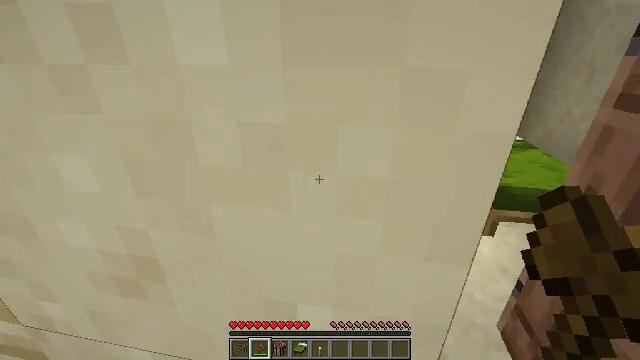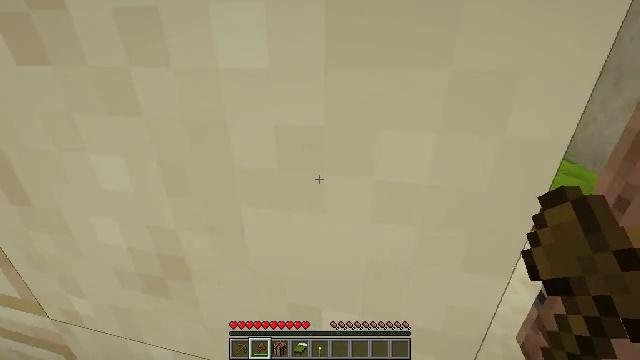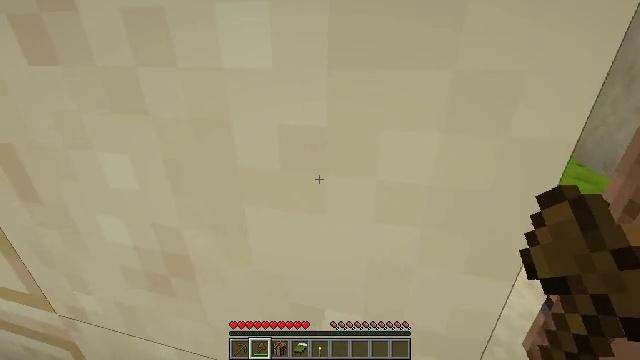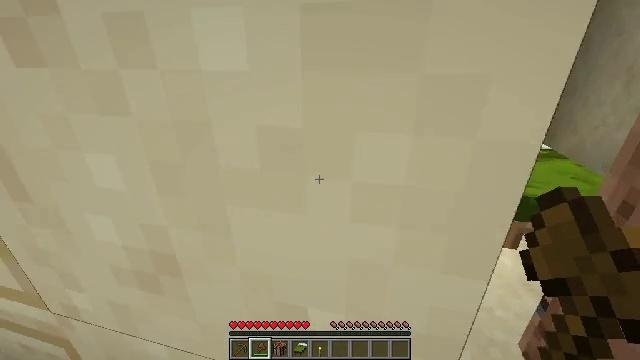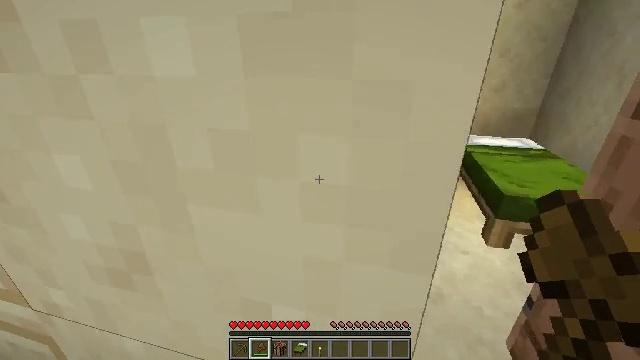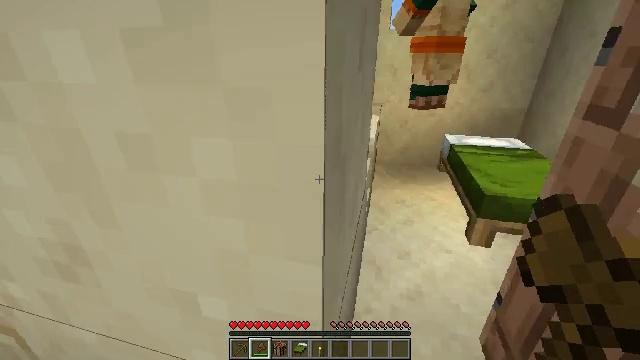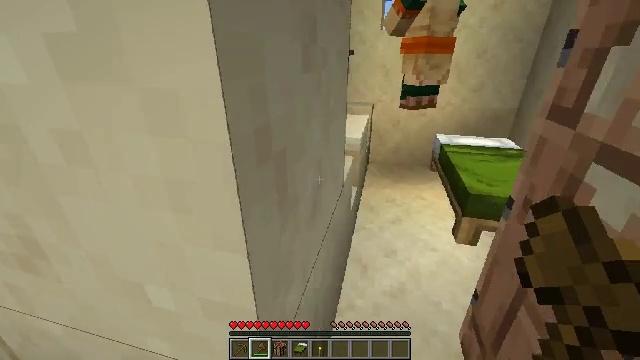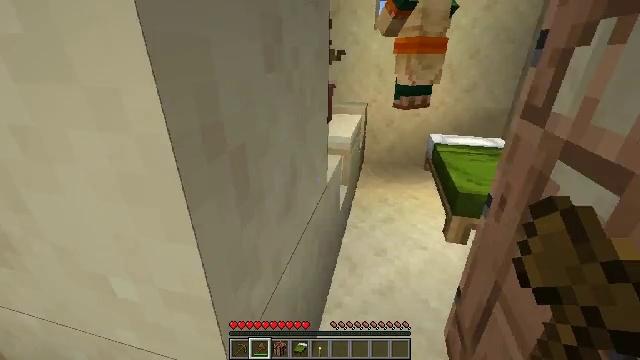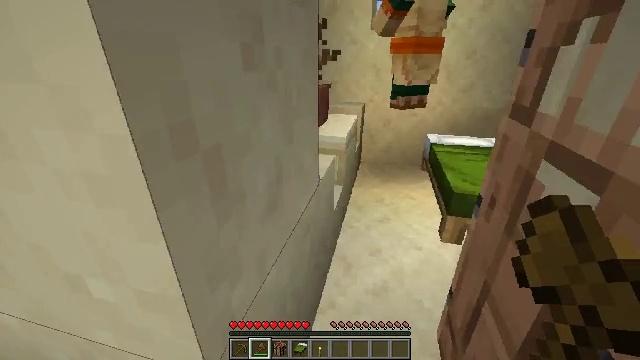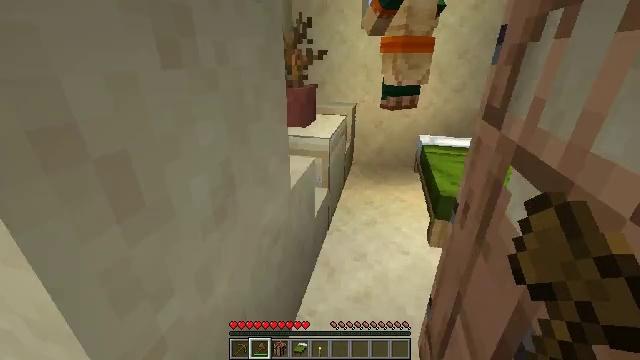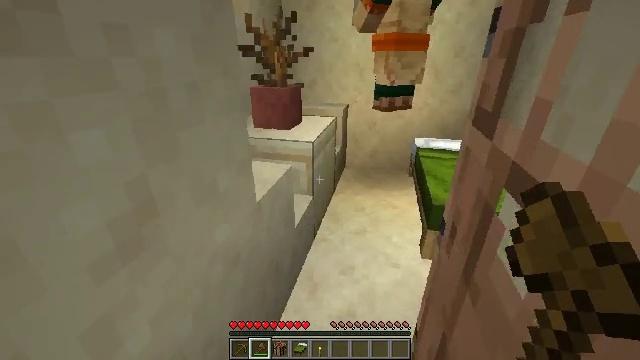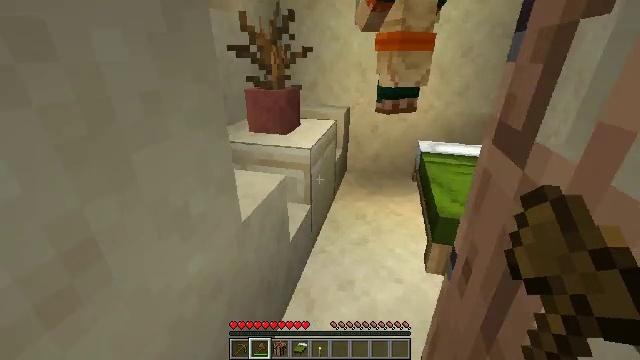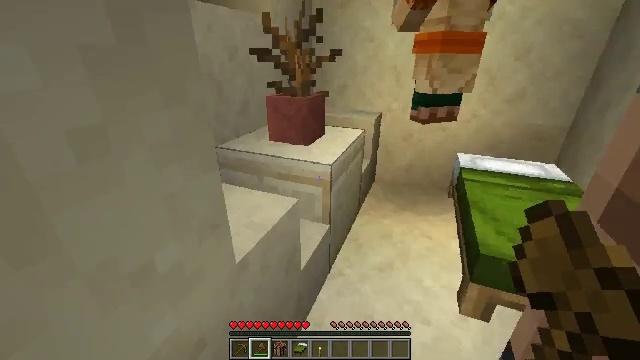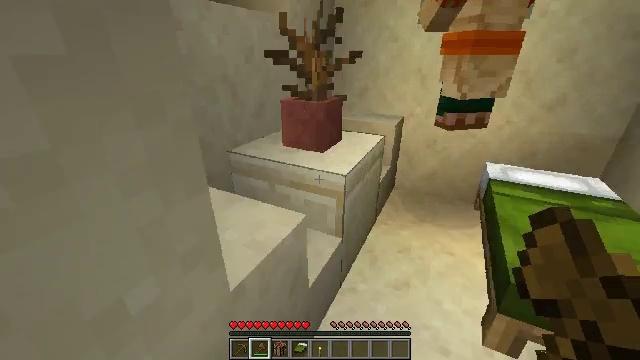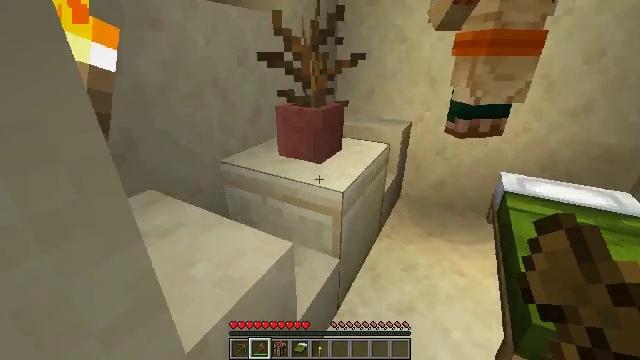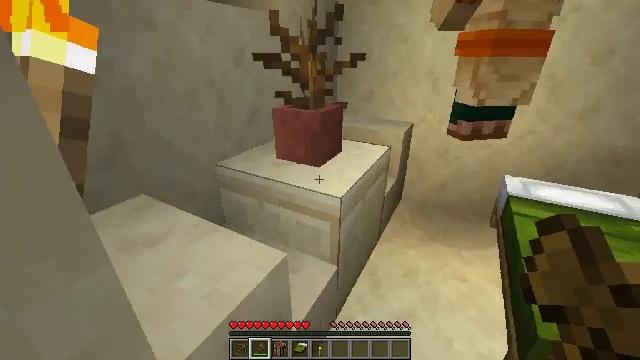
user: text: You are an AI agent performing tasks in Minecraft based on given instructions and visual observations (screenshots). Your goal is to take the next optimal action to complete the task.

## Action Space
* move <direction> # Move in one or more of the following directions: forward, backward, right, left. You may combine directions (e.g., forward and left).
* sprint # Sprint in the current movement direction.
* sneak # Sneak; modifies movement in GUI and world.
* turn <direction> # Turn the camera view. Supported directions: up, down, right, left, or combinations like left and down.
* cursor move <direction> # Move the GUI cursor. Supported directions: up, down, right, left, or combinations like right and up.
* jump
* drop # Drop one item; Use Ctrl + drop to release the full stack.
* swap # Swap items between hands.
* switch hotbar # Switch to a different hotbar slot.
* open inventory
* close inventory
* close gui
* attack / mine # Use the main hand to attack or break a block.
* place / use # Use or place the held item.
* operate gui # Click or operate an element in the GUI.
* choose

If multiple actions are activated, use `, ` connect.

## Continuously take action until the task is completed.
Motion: motion action
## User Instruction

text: Destroy the wheat to collect it.
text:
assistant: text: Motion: move forward, turn left
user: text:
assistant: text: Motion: move forward and move right, turn left
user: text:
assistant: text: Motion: move forward and move right
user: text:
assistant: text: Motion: move forward and move right
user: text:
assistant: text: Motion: move forward and move right
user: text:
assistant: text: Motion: move forward and move right
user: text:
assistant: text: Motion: move forward and move right
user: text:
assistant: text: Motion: move forward and move right
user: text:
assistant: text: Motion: move forward and move right
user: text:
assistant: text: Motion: move forward and move right
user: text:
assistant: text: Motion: move forward and move right
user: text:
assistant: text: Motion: move forward and move right, turn left
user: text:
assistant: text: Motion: move forward and move right, turn left
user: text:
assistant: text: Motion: move forward and move right, turn left
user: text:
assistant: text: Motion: move forward and move right
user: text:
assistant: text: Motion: move forward and move right, turn left
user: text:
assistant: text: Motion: move forward and move right, turn left and down
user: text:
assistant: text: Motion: move right, turn left and down
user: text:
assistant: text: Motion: turn left
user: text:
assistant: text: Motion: no_op
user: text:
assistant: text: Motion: move back, turn left
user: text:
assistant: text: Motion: move back and move left, turn left and up
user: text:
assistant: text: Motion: move back and move left, turn left and up
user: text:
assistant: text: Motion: move back and move left, turn left and up
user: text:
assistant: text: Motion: move back and move left, turn right and up
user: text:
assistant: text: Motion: move back and move left, turn right and up
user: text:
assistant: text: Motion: move back and move left, turn right and up
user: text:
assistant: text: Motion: move back and move left, turn right and up
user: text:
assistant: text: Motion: move back and move left, turn right
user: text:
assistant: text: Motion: move back and move left, turn right